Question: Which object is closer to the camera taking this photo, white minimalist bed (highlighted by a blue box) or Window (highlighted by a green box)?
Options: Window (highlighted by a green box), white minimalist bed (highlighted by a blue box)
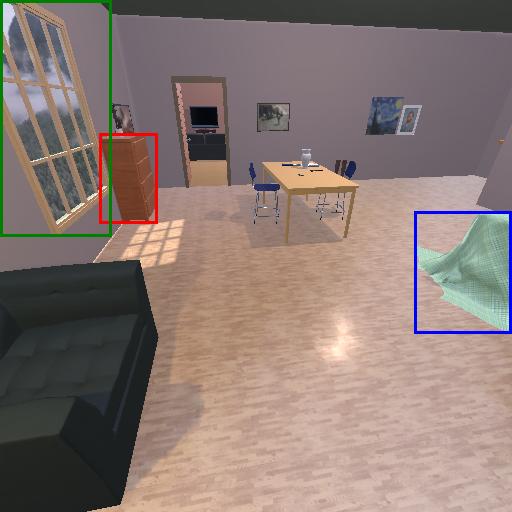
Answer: Window (highlighted by a green box)